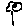
Label: flower